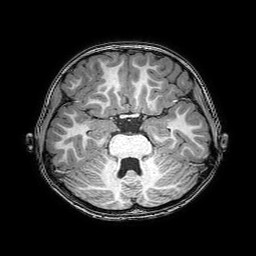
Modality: T1w
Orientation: coronal
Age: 6
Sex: female
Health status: healthy